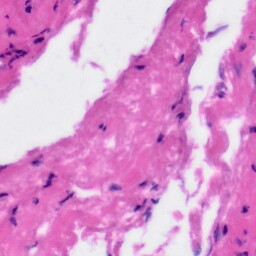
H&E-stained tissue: Tonsil